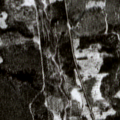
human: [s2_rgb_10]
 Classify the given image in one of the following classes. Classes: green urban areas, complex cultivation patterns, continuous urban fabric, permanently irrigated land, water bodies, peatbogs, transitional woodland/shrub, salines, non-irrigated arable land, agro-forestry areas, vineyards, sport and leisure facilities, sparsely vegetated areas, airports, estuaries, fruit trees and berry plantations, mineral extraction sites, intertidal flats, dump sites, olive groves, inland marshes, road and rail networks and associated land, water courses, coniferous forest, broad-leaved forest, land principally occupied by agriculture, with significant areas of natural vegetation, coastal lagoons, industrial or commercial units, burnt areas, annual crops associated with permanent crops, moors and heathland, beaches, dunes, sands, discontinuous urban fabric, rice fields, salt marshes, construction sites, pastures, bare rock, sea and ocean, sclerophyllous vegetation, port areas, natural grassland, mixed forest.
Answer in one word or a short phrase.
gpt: coniferous forest, mixed forest, transitional woodland/shrub